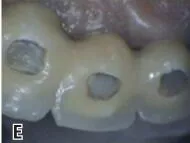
Initial clinical images. 21 , Prostheses over implants from 23 to 25.
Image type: radiology (ultrasound)